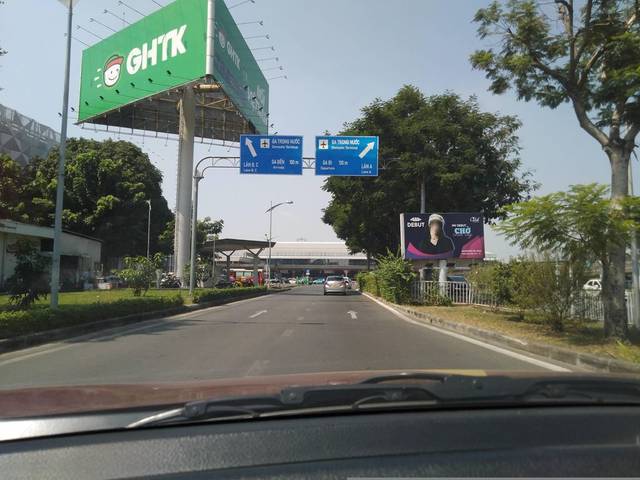
Region: Vietnam
Coordinates: 10.814, 106.664